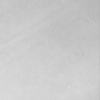
Label: not_dusty